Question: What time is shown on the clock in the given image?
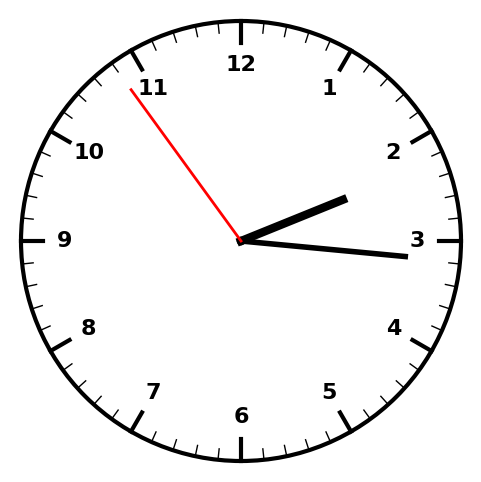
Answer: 02:15:54